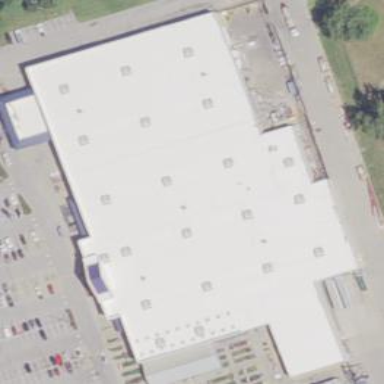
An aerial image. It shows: Retail building.